Question: Can I hide data number on line chart to make it only show the trend instead of the actual data?

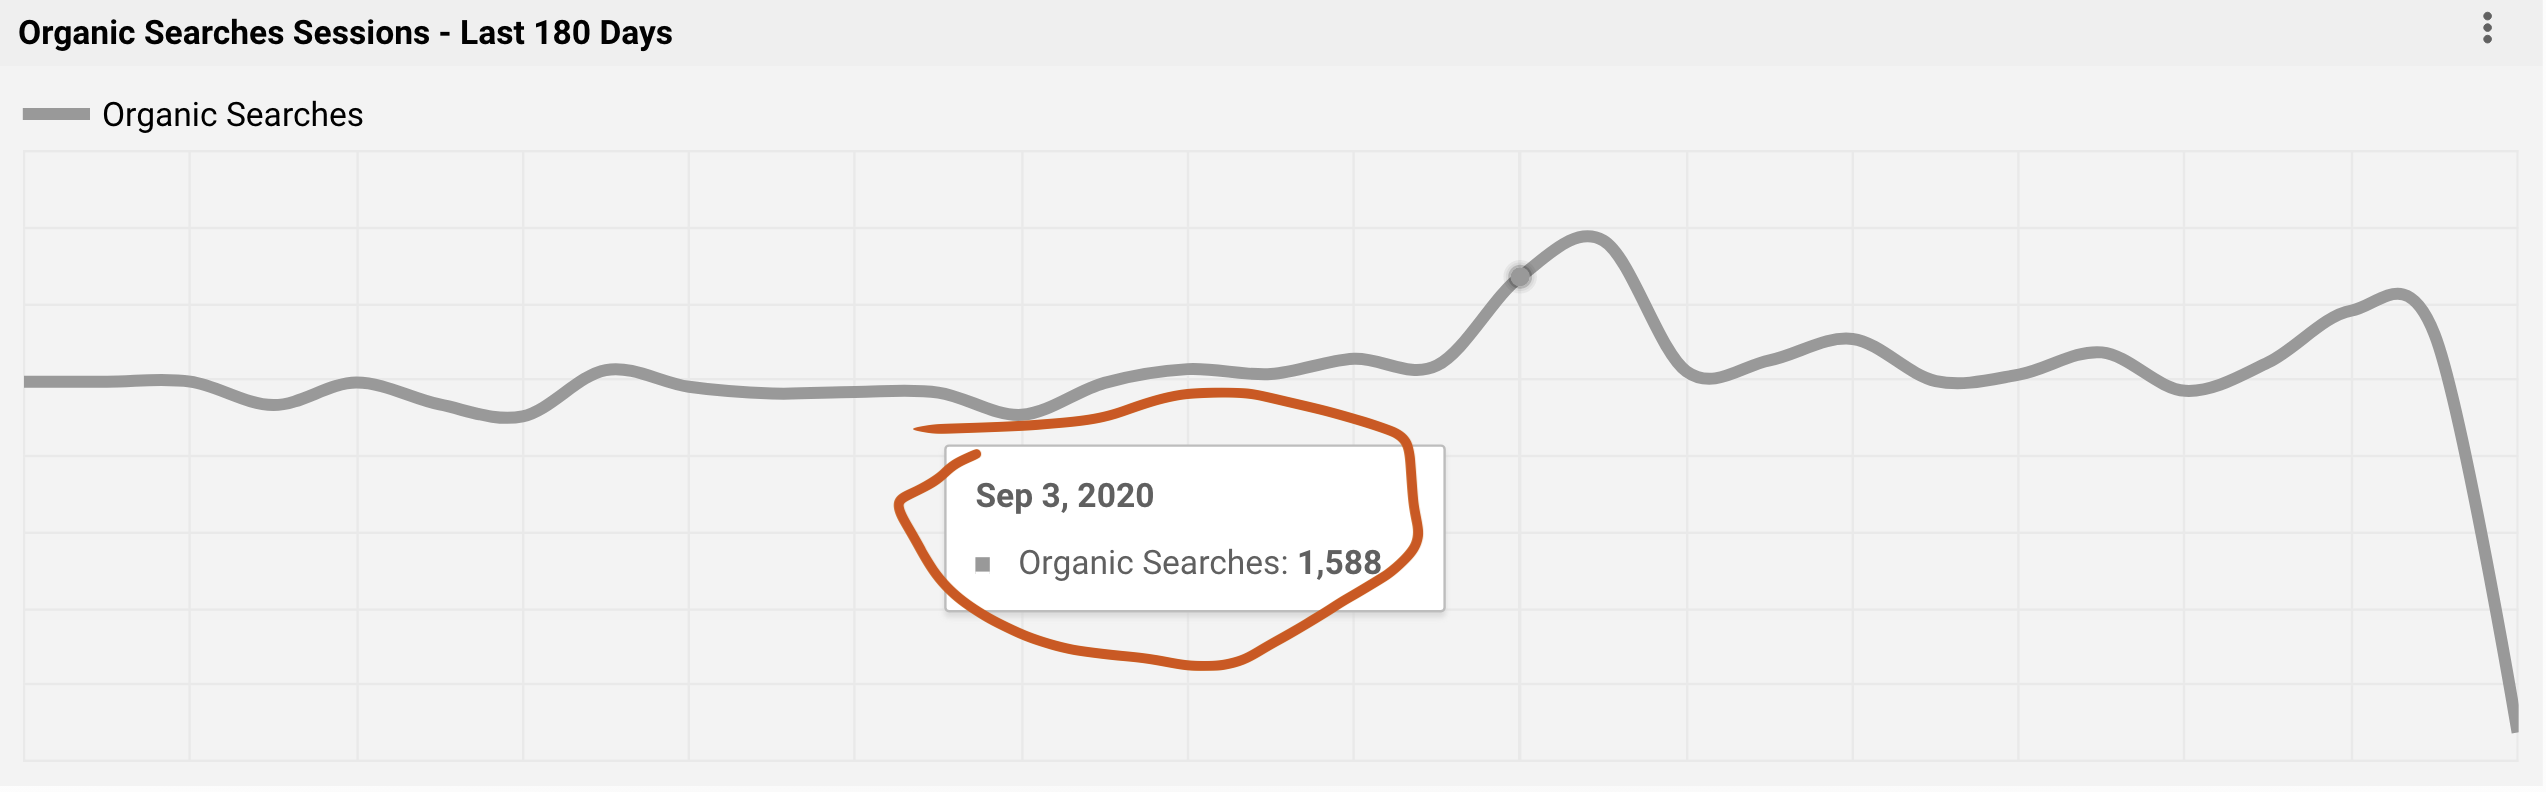
Answer: To remove the Axis, switching from a <URL>.
To prevent interactions with the Chart, one approach is to add a transparent <URL> over the Chart.
<URL> and a GIF to elaborate:
<URL>